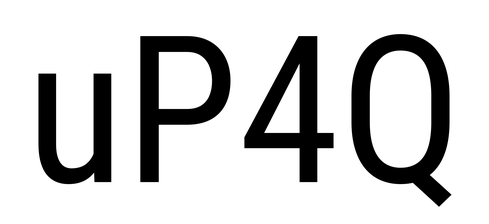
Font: Roboto_Condensed_Regular